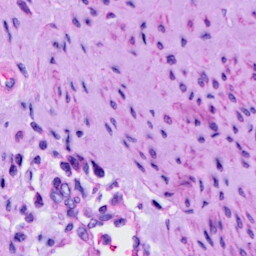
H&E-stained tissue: Cervix